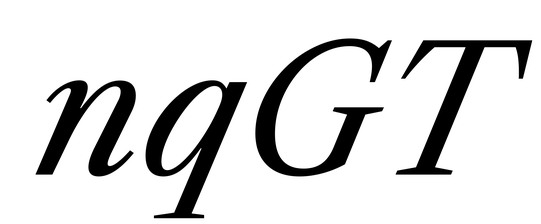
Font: LibreCaslonText-Italic_Italic